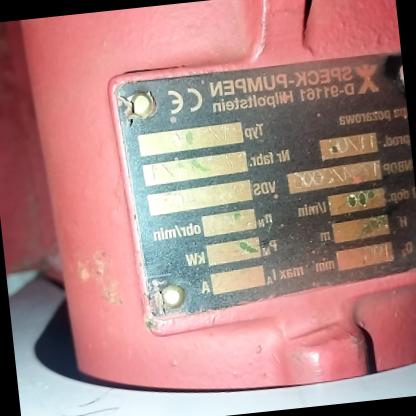
Klasa: tabliczka-znamionowa